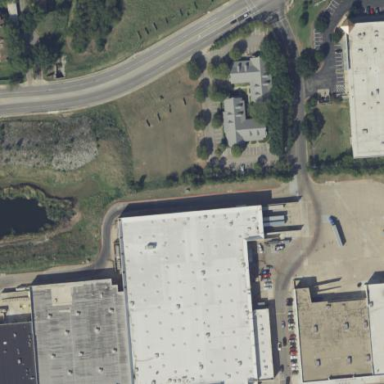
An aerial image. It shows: Retail building that houses wholesale shop.